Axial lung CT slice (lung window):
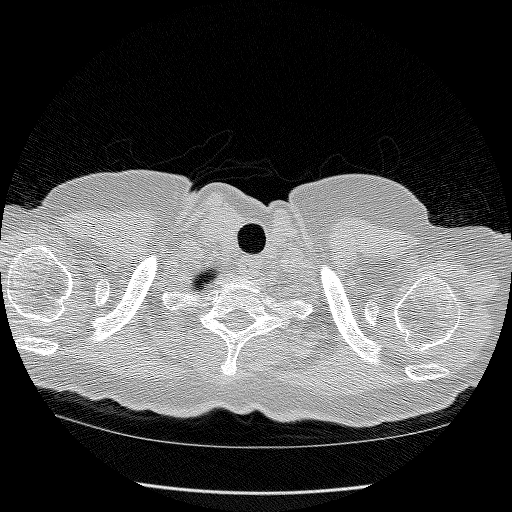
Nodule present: no